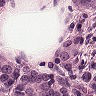
Metastatic tissue present: no